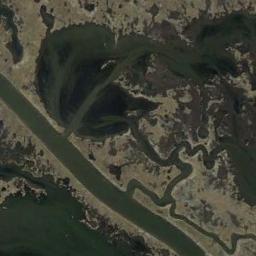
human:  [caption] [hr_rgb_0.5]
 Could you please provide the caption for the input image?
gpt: This wetland is totally covered with vegetation .

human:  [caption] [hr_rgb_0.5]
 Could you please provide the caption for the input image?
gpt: The wetland consists of bare land, Green plants and water .

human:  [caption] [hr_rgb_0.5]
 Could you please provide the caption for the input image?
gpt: The river surface in a wetland is covered with large green and brown mixed dense vegetation .

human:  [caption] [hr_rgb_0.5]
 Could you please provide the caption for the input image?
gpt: There are many different shapes and sizes of water around the wetlands .

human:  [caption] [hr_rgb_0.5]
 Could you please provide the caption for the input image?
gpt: There are many water areas and some bare land on the wetland .